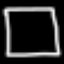
Label: square